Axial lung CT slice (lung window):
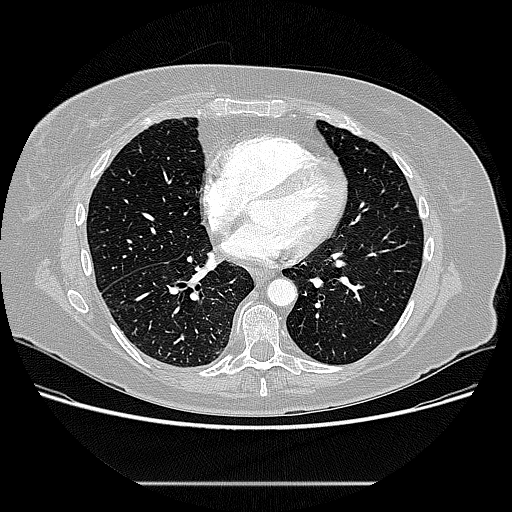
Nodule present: no